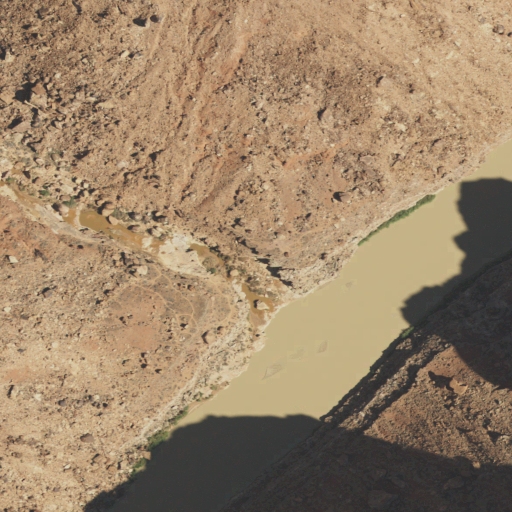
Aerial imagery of valley in Utah named Grand Gulch containing shrub, open water, grassland, and barren land